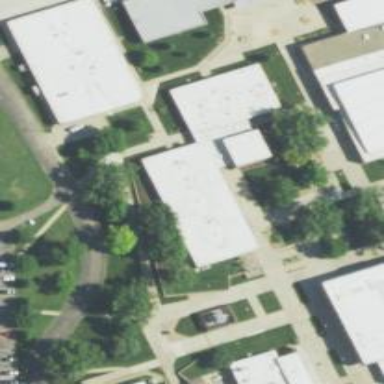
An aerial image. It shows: College building.